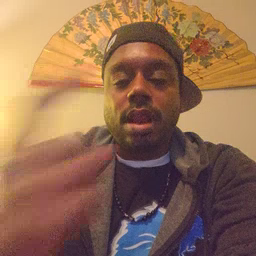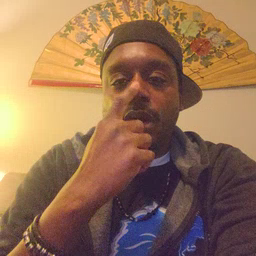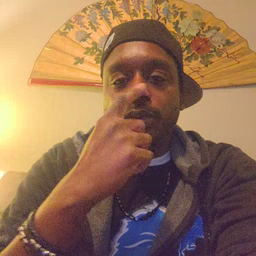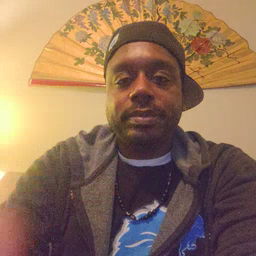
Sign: nose